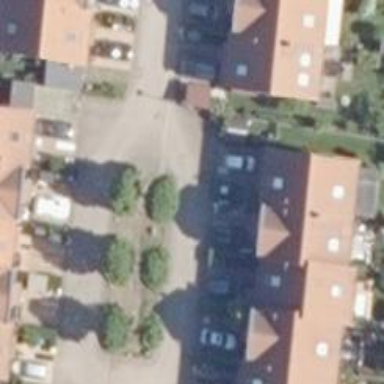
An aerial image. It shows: Residential road.